Question: I've been having trouble finding a generic way to size UI components so they look good on all devices. I have some ideas but could use any feedback on them or suggestions for better strategies.
Take a simple situation like a dialog with a single EditText which a user will enter a fairly long String into. On smaller devices I would like the EditText to be as wide as possible (because its likely that the maximum size possible on these devices isn't all that large). However, if I set the width of this EditText to FILL_PARENT, the dialog will look silly on tablets, because it will be much, much wider than it needs to be. Also, setting the width to some hard coded DIP value, like 500, isn't great because it doesn't maximize available space on smaller devices, won't expand to take up additional space if the device is rotated, and could be an issue on devices narrowers than 500 DIP.
What I would like to do is approximate the behavior FILL_PARENT by hardcoding the width of the EditText to of the screen's width, but to prevent the EditText from growing to wide on large devices by not allowing the width to be larger than some DIP value, like 500.
I have encountered 2 problems with this strategy:
1: If I set the EditText's width to the screen's width, the EditText doesn't fit on the screen (as shown in the below image). I fixed this by setting the width to 90% of screen width, but this is questionable (what if the device's dialogs have larger margins around them?).

2: My app sets android:configChanges flag in its application manifest such that dialogs don't get dismissed on rotation. But this means that dialogs don't get resized on rotation. So, if the device rotates from landscape to portrait while the dialog is visible, then the EditText will be too wide for the screen; and if it goes the opposite direction, then the EditText will not take up all the available space. I guess this would be fixable by relaying out my dialog on rotate, but it seems painful/ugly for my Activity to have to keep track of the visible Dialog and force it to relayout on rotation (particularly because each dialog would then have re-populate any field values when after relayout).
So, any thoughts on improving my solution, or on alternatives?
'''
class SampleDialog extends Dialog
{
public SampleDialog(Context context)
{
super(context);
setContentView(getContentView());
}
private View getContentView()
{
TextView label = new TextView(getContext());
label.setText("A label:");
int fiveHundredDips = (int) TypedValue.applyDimension(TypedValue.COMPLEX_UNIT_DIP, 500, activity.getResources().getDisplayMetrics());
Display display = getWindowManager().getDefaultDisplay();
float width = .9f * display.getWidth();
Math.min(width, fiveHundredDips);
LinearLayout.LayoutParams linearParams = new LinearLayout.LayoutParams((int) width, LinearLayout.LayoutParams.WRAP_CONTENT);
EditText editText = new EditText(getContext());
editText.setLayoutParams(linearParams);
LinearLayout layout = new LinearLayout(getContext());
layout.addView(label);
layout.addView(editText);
return layout;
}
}
'''
}
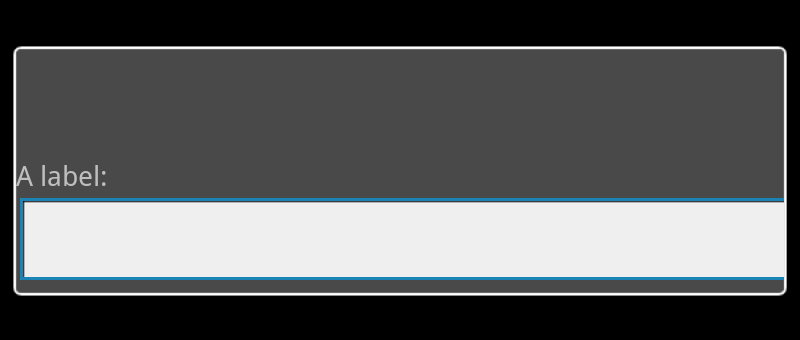
Answer: You could use different folders in your resources folder, which define different qualifiers for different devices. You can then specify say on a small device you would like a dimension to be 'x' big, and on a tablet to be 'x' big.
Another solution would be to programatically detect if the device is a Tablet, and perform actions based on that.
I would recommend you look into resource qualifiers, which are a very powerful tool in Android.